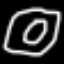
Label: donut